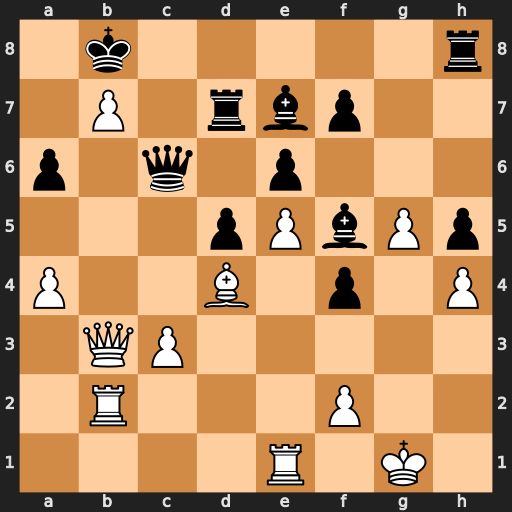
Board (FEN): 1k5r/1P1rbp2/p1q1p3/3pPbPp/P2B1p1P/1QP5/1R3P2/4R1K1
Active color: w
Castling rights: -
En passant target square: -
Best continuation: Ba7+ Kxa7 b8=Q+ Rxb8 Qxb8#